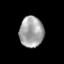
Tissue: prostate
Cell type: T cells
Senescence score: 0.3591
Nuclear area (px): 722
Mean DAPI intensity: 163.583